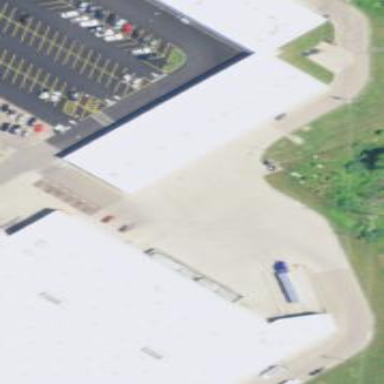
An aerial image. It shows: Retail building.